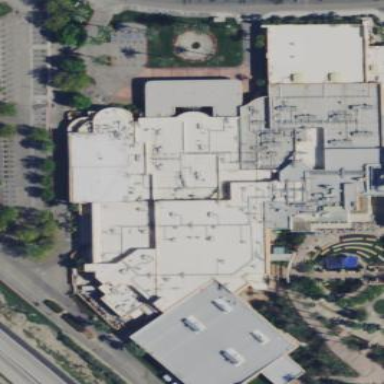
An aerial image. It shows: Commercial building that houses casino.